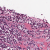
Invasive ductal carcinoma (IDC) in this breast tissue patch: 0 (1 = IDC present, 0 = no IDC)